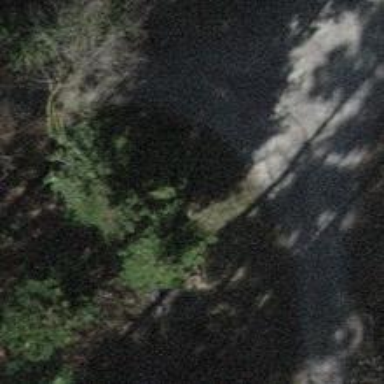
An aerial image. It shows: Brown picnic table in leisure land area.